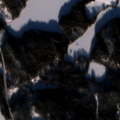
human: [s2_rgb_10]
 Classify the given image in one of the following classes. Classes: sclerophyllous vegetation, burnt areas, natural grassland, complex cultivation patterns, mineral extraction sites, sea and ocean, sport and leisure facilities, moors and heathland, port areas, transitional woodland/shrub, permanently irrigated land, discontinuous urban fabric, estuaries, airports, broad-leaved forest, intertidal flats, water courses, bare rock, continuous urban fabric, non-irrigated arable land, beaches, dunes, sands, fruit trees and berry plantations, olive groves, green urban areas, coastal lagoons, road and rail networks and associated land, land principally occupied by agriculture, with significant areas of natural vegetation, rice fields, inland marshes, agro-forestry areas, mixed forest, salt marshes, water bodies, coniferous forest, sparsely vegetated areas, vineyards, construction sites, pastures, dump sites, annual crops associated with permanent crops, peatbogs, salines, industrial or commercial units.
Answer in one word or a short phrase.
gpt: discontinuous urban fabric, coniferous forest, mixed forest, water bodies